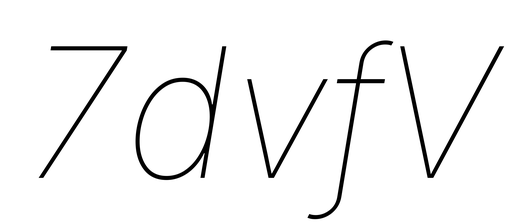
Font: Inter-Italic_Thin_Italic